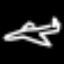
Label: airplane